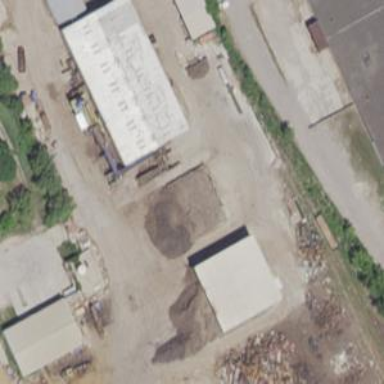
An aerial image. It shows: Warehouse.